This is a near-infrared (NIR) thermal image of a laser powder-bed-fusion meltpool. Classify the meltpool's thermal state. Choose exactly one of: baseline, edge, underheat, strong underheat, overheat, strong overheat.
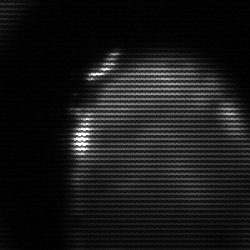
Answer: edge